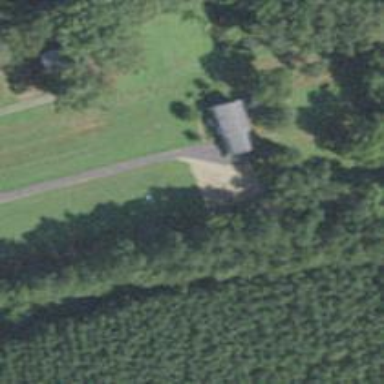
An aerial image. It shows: Driveway.